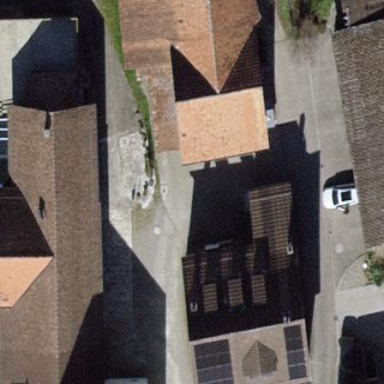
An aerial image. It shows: Gabled roof house.